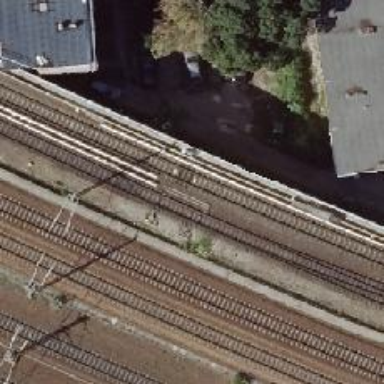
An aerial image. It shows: Railway signal.